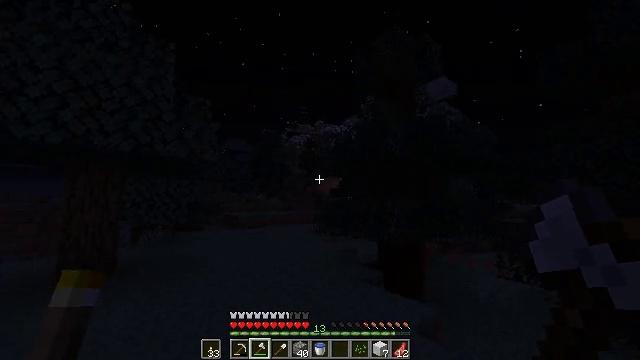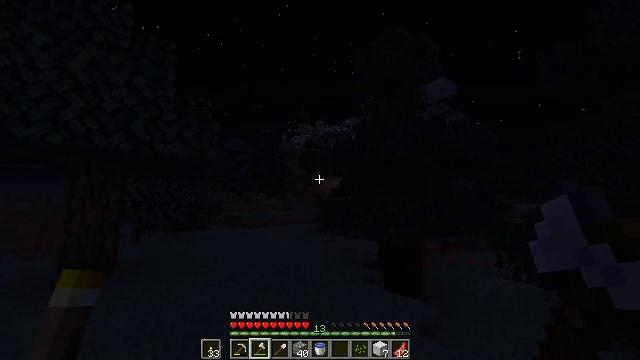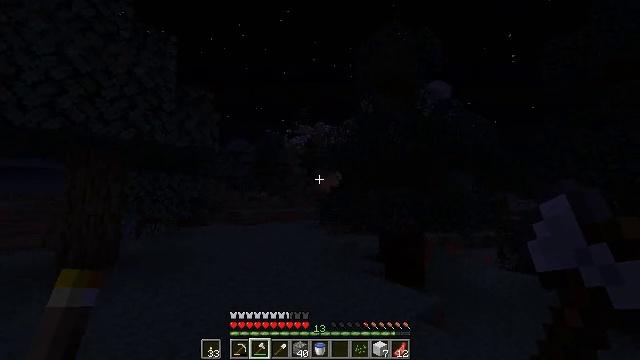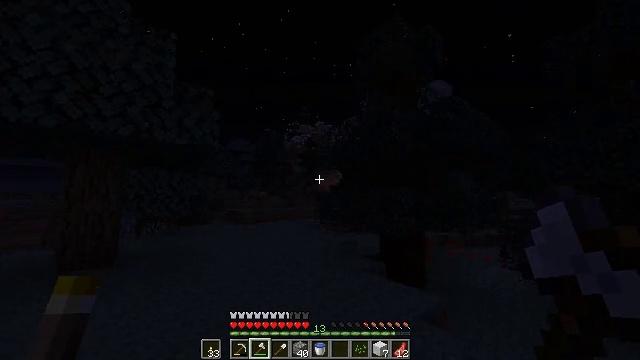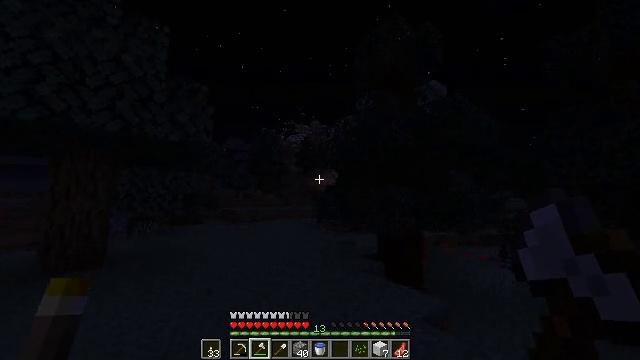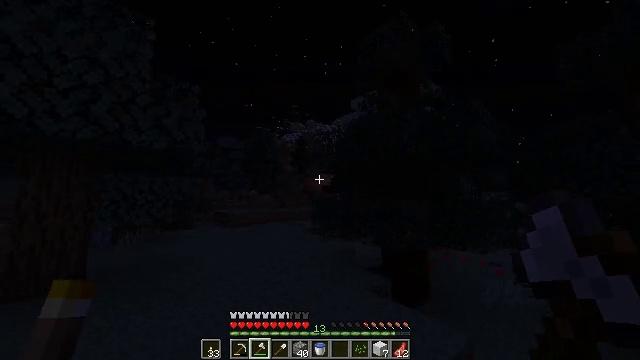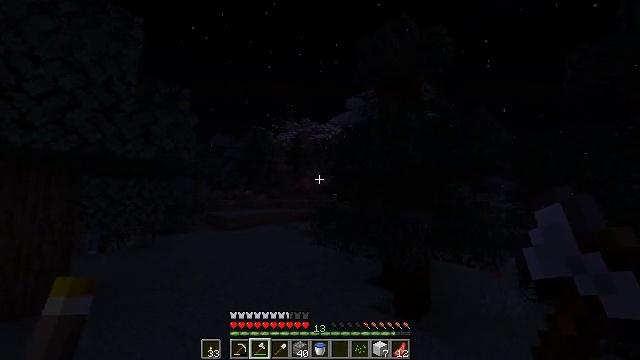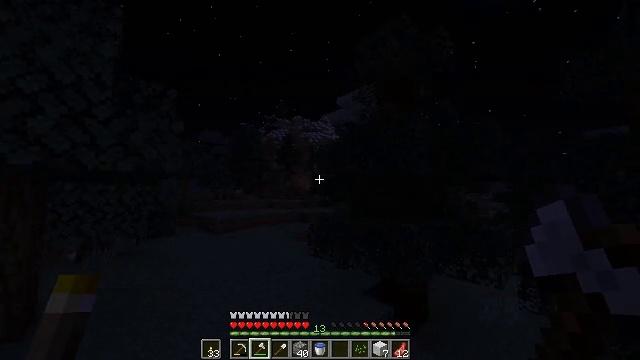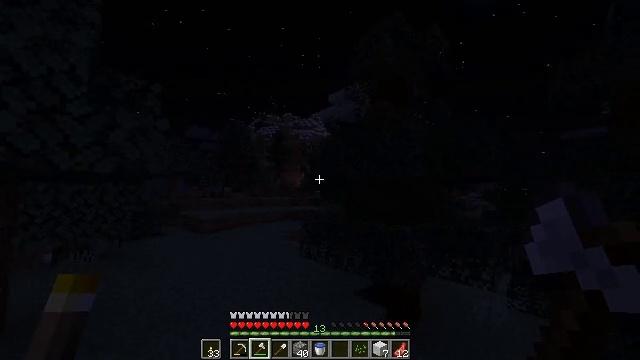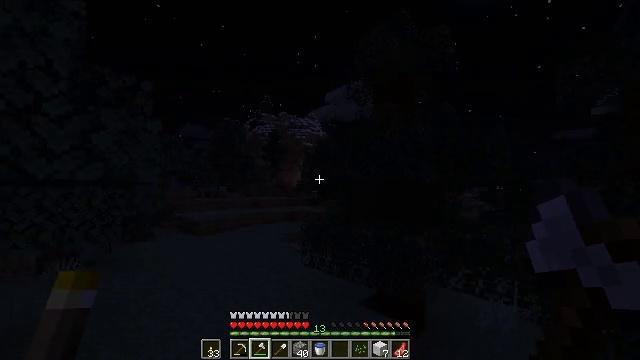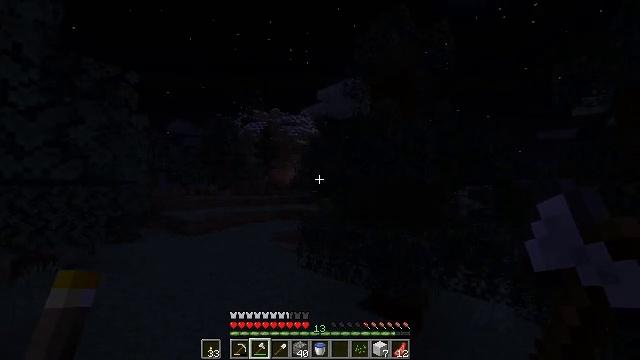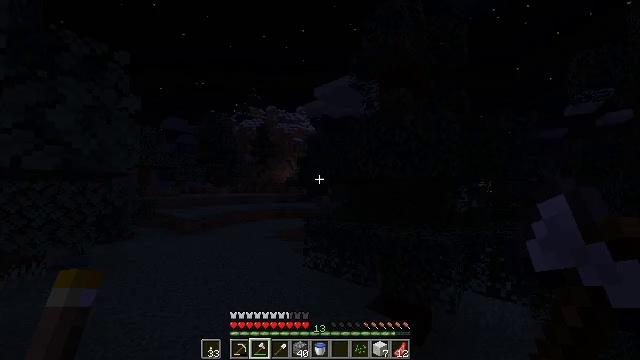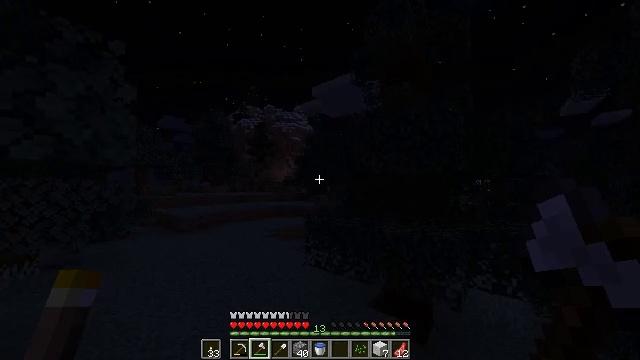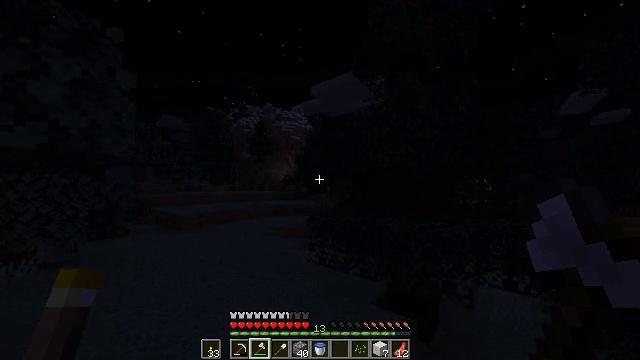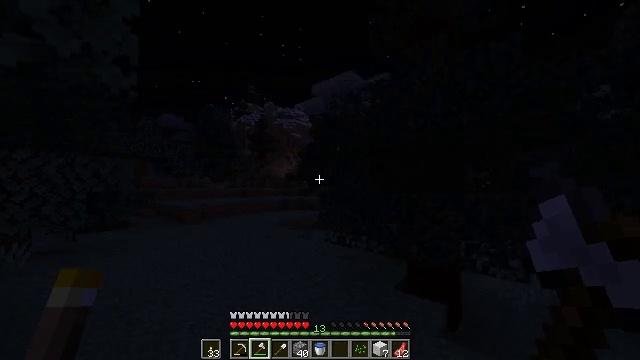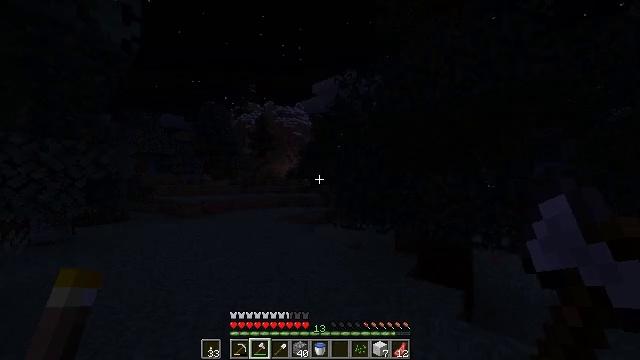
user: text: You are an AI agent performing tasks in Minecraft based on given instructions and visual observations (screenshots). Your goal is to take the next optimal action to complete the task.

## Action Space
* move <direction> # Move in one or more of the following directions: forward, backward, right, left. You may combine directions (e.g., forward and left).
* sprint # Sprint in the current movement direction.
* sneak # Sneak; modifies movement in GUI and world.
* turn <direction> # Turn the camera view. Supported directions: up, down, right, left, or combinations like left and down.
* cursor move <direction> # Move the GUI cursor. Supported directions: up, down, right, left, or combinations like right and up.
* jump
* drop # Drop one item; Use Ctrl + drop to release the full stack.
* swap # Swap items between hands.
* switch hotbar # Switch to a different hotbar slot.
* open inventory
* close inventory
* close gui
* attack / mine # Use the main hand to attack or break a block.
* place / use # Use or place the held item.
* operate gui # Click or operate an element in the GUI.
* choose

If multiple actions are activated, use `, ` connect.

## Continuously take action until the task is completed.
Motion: motion action
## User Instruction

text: Mine a hay block from the field.
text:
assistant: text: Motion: move forward and move left, sprint, jump
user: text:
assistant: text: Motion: move forward and move left, sprint, jump
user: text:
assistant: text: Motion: move forward and move left, sprint, jump
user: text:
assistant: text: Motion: move forward and move left, sprint, turn right, jump
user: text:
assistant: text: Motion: move forward and move left, sprint, turn right, jump
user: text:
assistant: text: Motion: move forward and move left, sprint, turn right, jump
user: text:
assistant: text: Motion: move forward and move left, sprint, turn right, jump
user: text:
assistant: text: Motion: move forward and move left, sprint, turn right, jump
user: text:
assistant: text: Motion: move forward and move left, sprint, turn right, jump
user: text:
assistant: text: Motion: move forward and move left, sprint, turn right, jump
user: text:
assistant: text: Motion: move forward and move left, sprint, turn right, jump
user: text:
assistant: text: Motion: move forward and move left, sprint, jump
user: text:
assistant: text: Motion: move forward and move left, sprint, jump
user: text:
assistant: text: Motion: move forward and move left, sprint, jump
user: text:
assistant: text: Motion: move forward and move left, sprint, jump
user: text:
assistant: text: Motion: move forward and move left, sprint, turn left, jump
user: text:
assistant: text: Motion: move forward and move left, sprint, jump
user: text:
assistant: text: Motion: move forward and move left, sprint, jump
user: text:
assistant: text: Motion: move forward and move left, sprint, jump
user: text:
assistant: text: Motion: move forward and move left, sprint, jump
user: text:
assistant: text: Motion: move forward and move left, sprint, jump
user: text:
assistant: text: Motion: move forward and move left, sprint, jump
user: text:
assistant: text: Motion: move forward and move left, sprint, jump
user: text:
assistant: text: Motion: move forward and move left, sprint, jump
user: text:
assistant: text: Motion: move forward and move left, sprint, jump
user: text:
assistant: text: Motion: move forward and move left, sprint, jump
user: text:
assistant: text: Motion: move forward and move left, sprint, jump
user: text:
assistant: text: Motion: move forward and move left, sprint, jump
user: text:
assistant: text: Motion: move forward and move left, sprint, jump
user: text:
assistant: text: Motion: move forward and move left, sprint, jump